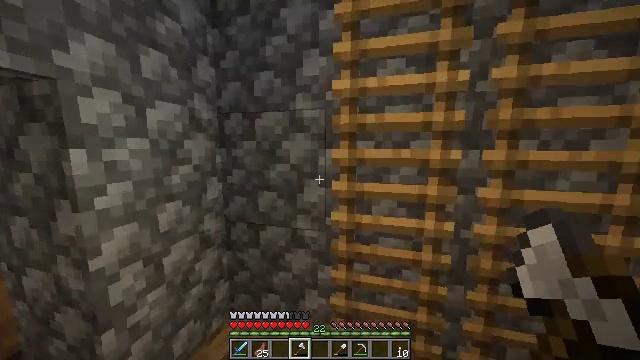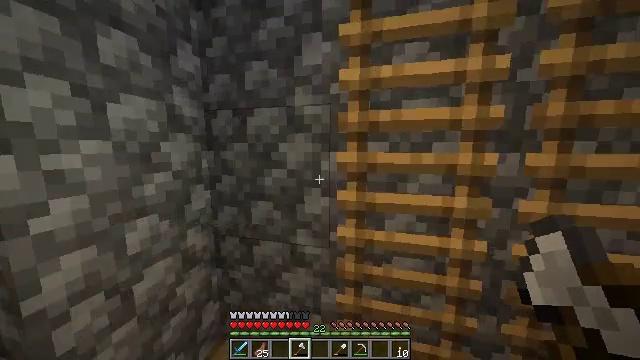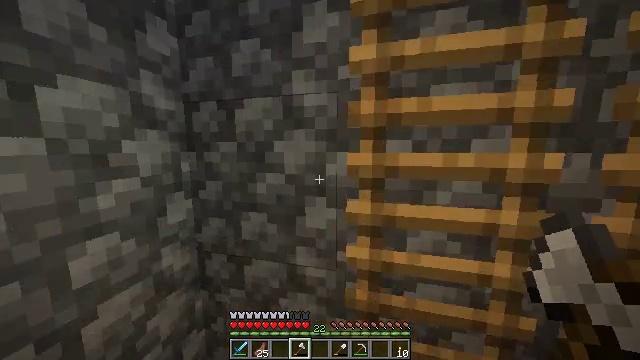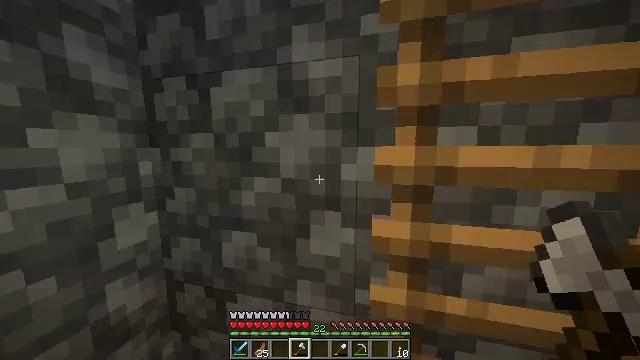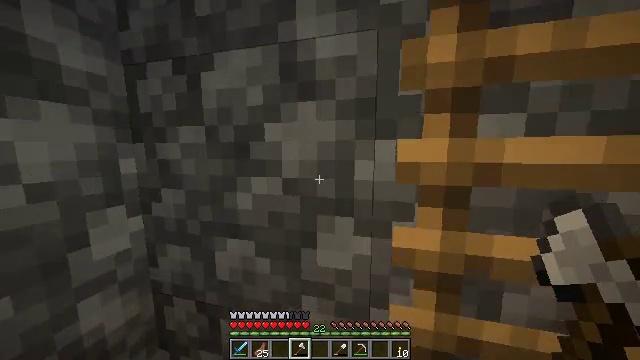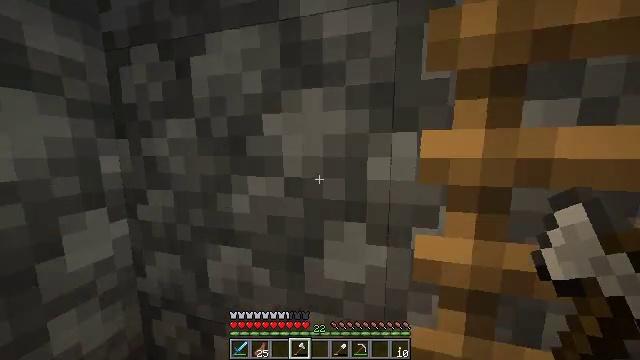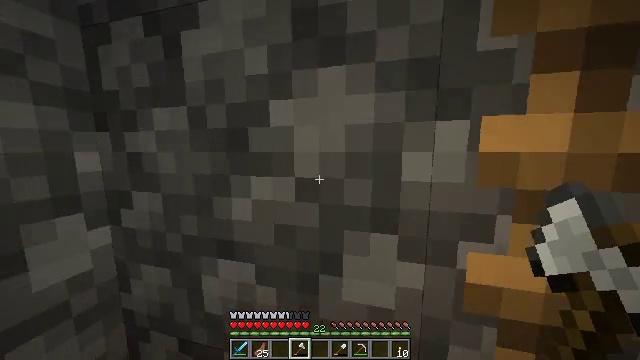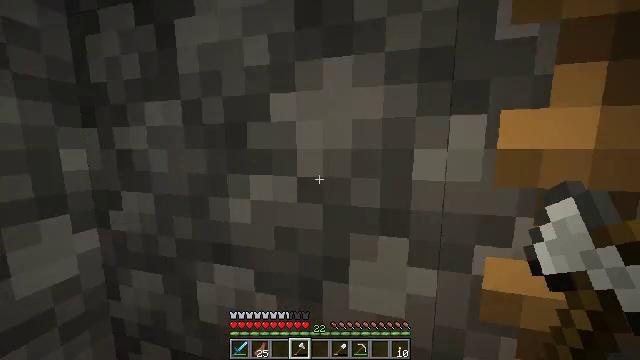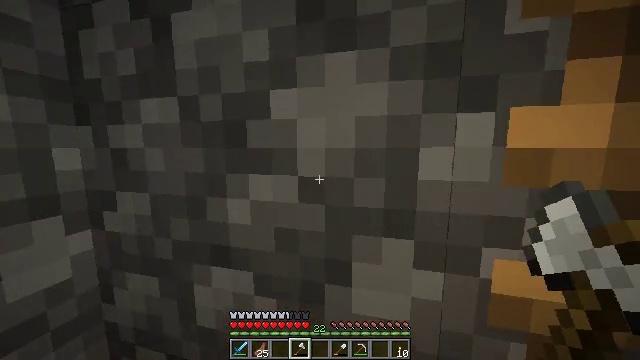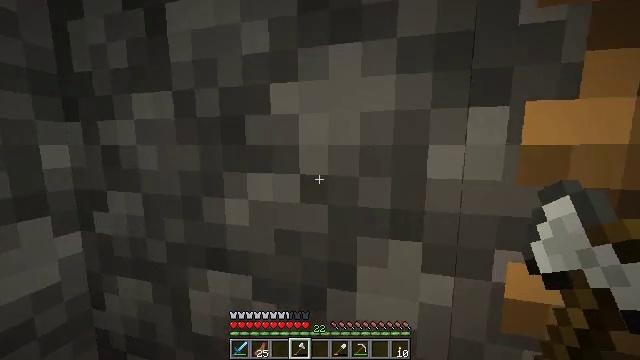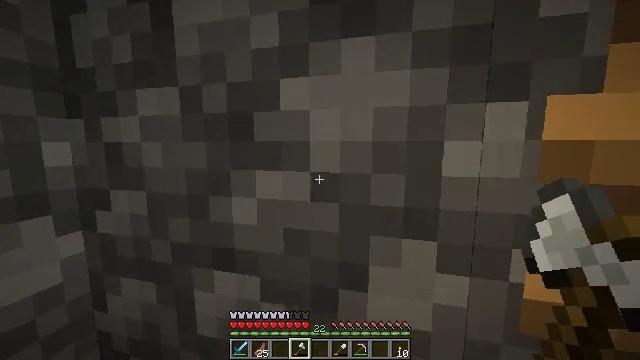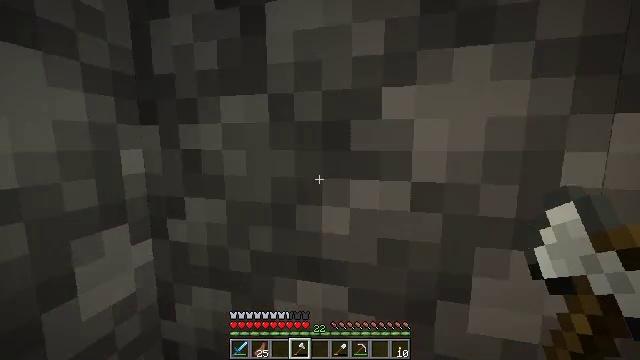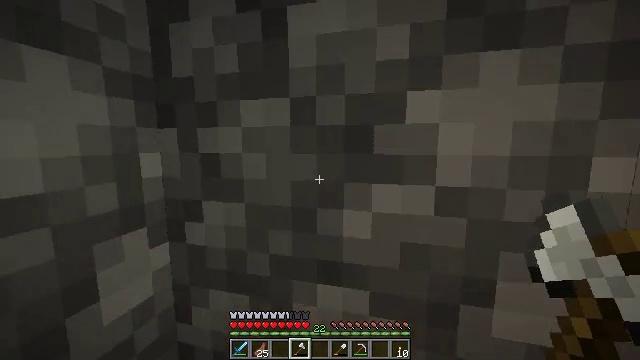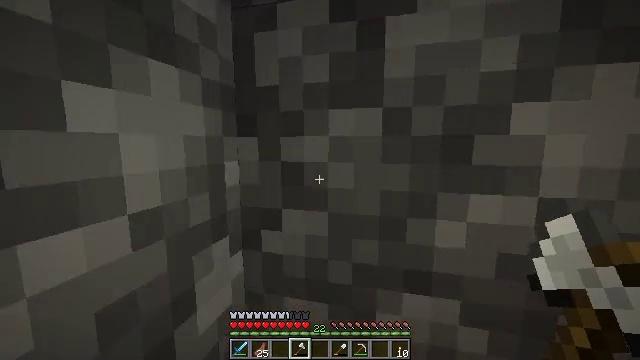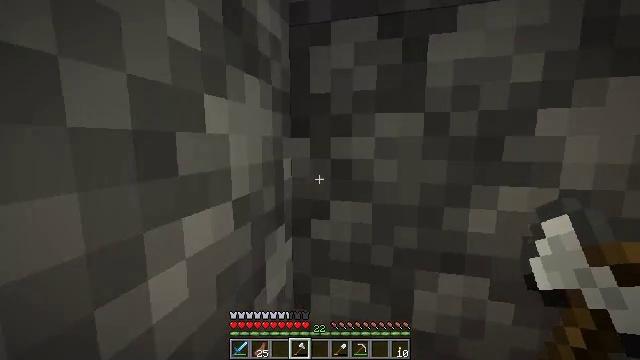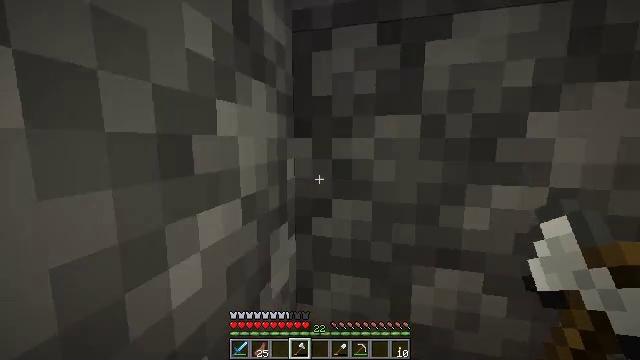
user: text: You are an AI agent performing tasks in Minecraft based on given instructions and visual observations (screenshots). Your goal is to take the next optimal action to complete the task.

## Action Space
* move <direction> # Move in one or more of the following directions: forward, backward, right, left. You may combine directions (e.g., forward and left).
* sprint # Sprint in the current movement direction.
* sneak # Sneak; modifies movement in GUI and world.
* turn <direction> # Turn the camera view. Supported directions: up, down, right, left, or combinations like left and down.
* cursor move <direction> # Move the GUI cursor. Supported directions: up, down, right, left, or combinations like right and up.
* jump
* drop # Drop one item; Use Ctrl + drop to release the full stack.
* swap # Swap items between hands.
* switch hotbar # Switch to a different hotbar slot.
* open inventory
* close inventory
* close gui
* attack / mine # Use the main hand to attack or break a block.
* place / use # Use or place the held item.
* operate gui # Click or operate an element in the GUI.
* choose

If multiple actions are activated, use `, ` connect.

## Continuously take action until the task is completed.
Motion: motion action
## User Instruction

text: Attack the nether wart block to break it.
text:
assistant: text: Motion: move forward
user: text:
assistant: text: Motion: move forward
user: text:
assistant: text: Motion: move forward
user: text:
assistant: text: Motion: move forward
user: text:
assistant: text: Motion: move forward
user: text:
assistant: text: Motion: no_op
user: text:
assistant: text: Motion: no_op
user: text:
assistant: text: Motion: no_op
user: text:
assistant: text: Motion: no_op
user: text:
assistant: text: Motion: move left
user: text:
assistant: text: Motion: move left
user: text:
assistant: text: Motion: move left
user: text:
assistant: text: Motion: move left
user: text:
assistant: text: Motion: move back and move left
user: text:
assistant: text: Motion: move back and move left
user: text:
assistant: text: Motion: move back and move left
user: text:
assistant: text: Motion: move back, turn up
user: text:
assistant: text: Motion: move back
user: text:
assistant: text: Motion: move back
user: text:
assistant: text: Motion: move back
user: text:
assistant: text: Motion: move back, turn left
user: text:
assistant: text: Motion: move back, turn left
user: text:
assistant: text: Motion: move back, turn left
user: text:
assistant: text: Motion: no_op
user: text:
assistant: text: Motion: turn left
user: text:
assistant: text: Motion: turn left
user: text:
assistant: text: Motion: no_op
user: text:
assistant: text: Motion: no_op
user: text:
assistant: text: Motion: move forward
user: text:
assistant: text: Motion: move forward, turn left and down, use / place